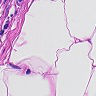
Metastatic tissue present: no